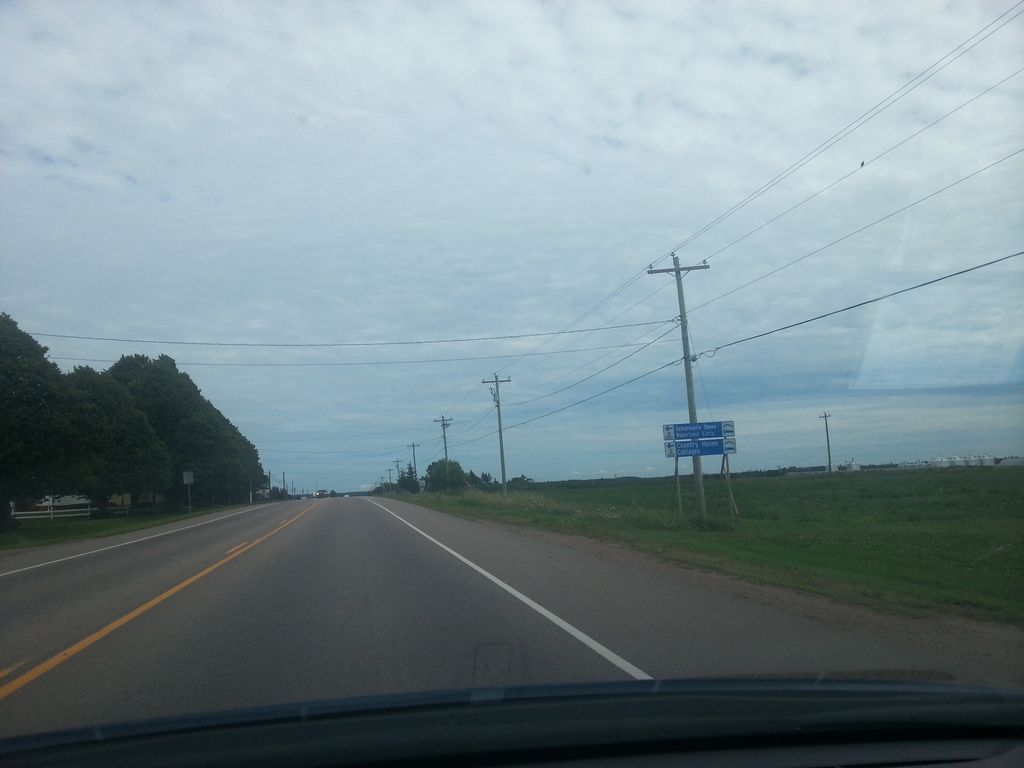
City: charlottetown